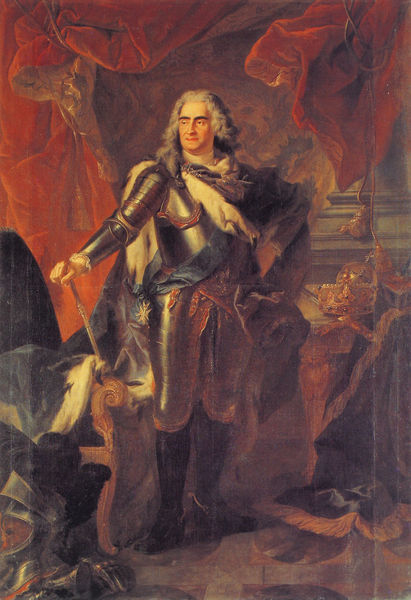
Titel: Bildnis des Königs August II.
Künstler: Louis de Silvestre
Institution: Dresden, Gemäldegalerie Alte Meister
Schlagwörter: blau, feder, gemälde, mann, schatten, umhang, grau, haar, licht, raum, stuhl, zimmer, rot, tuch, hochformat, alt, barock, falten, kleidung, samt, stehen, bildnis, portrait, porträt, vorhang, öl, fransen, gold, haare, mantel, sessel, stehend, stoff, tücher, krone, locken, rokoko, perücke, schärpe, stab, friedrich, könig, faltenwurf, panzer, schwert, uniform, soldat, helm, stiefel, herrscher, ritter, fürst, rüstung, malerisch, ritterrüstung, feldherr, bommel, sporen, zepter, szepter, europa, perrücke, jabot, dominant, reichsapfel, scherbe, verherrlichung, ruam, allonge, per+cke, krone könig, kölnig, geldherr, glorigizierung